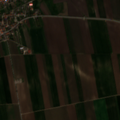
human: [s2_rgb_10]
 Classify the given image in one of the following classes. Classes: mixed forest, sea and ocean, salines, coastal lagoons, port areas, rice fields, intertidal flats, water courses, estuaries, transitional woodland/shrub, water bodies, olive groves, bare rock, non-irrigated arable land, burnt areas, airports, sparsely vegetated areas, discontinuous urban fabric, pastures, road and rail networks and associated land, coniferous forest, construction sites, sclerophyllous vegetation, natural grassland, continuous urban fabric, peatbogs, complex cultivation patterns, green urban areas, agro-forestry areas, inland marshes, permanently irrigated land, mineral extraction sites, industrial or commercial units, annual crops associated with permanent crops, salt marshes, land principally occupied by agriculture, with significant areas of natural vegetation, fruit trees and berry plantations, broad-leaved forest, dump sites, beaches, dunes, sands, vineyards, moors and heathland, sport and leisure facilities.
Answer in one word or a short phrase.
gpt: discontinuous urban fabric, non-irrigated arable land